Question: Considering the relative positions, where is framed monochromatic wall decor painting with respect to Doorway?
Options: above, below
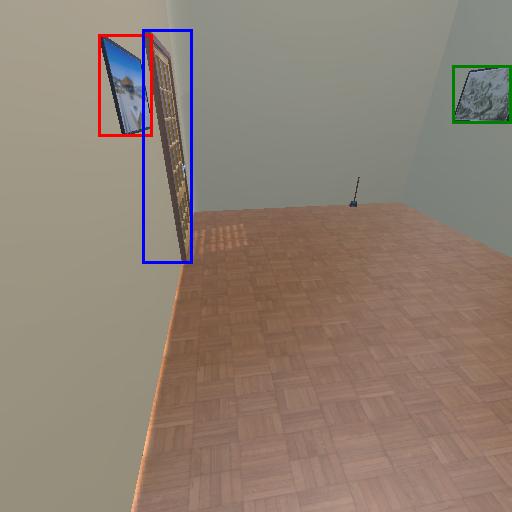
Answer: above